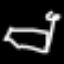
Label: bed